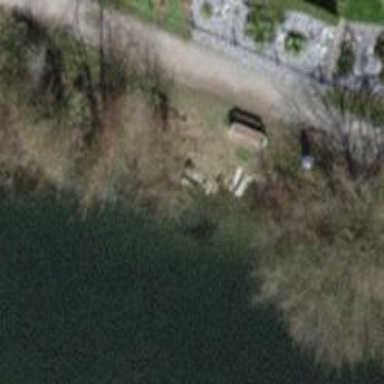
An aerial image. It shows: Bench.